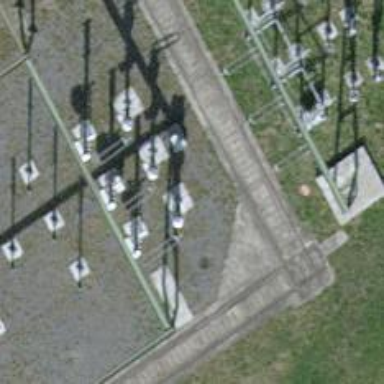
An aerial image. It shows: Switch for power supply.